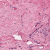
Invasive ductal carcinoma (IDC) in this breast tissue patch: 0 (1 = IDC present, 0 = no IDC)